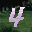
Label: 4